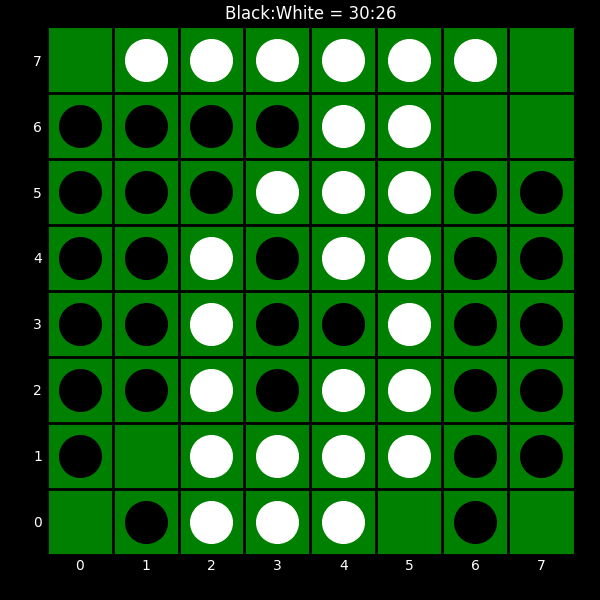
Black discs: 30
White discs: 26